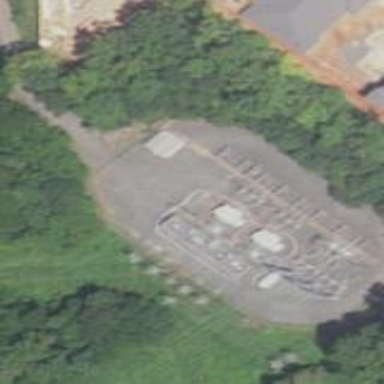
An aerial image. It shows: Distribution level power substation surrounded by fence.